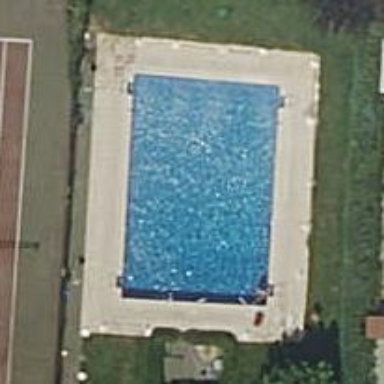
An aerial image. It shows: Swimming pool located in leisure land.